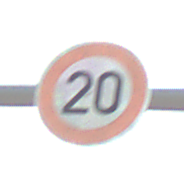
Verkehrszeichen: Geschwindigkeit20
Umgebung: Outdoor, Suburban
Tageszeit: Midday
Wetter: PartlyCloudy
Licht: Natural
Jahreszeit: Summer
Kontrast: HighContrast